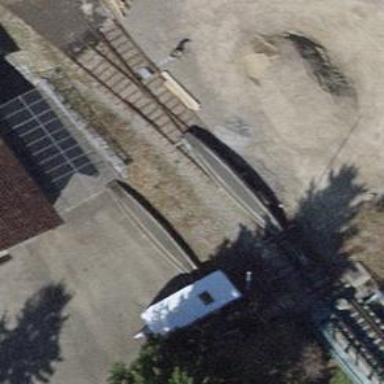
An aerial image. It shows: Abandoned railway spur with one track.